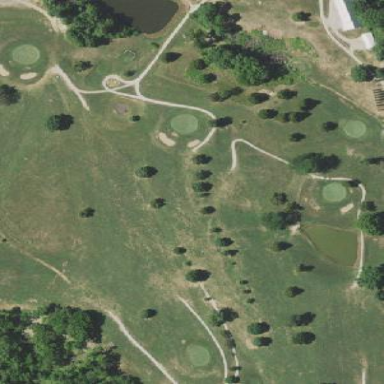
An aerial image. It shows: Golf course surrounded by greenery.